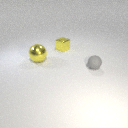
small yellow metal cube behind large yellow metal sphere